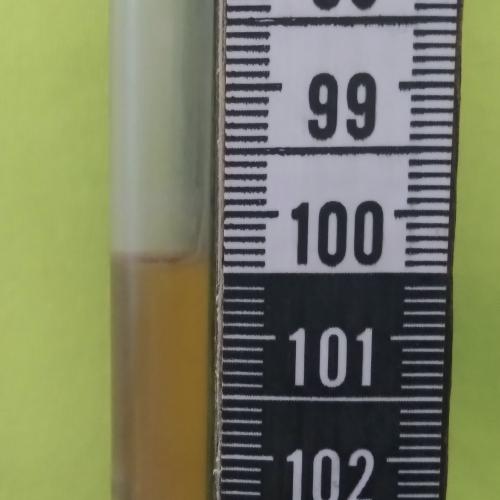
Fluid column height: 100.4 cm